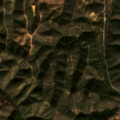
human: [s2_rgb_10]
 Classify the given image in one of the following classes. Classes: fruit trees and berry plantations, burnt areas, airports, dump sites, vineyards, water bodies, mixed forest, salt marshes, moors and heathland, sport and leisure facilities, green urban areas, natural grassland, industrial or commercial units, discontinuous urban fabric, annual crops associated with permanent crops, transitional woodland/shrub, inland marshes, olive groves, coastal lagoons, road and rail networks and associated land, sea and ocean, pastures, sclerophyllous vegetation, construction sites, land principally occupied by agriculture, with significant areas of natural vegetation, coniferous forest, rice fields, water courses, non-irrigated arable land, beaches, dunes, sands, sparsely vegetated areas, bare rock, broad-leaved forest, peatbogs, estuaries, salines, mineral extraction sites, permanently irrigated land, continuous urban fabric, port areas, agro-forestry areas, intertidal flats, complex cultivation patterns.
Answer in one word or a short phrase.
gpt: pastures, land principally occupied by agriculture, with significant areas of natural vegetation, broad-leaved forest